Interaction volume radius: 5 \u00c5
Interaction volume height: 15 \u00c5
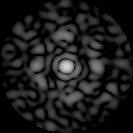
Disorder parameter: 0.8787